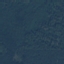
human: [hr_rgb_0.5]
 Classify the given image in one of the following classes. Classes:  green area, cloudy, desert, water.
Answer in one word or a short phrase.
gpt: green area